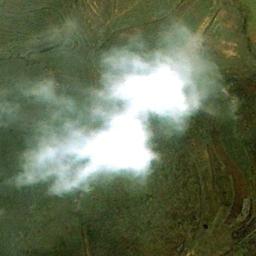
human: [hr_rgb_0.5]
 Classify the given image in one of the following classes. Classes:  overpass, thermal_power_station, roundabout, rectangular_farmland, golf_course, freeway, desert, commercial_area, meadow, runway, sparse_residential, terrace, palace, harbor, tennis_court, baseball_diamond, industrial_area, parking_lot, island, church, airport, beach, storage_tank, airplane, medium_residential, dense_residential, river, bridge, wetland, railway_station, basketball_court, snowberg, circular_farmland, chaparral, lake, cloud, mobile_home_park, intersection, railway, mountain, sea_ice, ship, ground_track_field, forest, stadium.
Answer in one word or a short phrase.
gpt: cloud